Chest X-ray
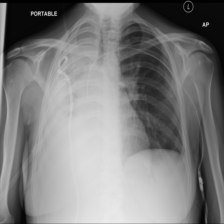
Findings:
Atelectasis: negative
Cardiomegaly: negative
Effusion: negative
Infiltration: negative
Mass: negative
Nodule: negative
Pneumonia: negative
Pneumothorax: negative
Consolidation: negative
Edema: negative
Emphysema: negative
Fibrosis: negative
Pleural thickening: negative
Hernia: negative